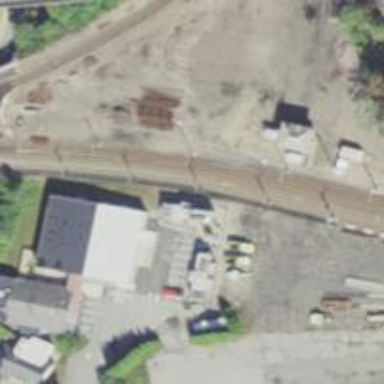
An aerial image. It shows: Railway track with contact lines for electrification.